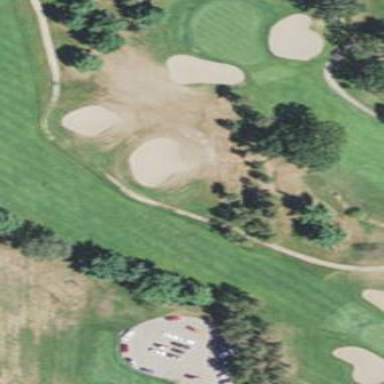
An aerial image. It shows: Grassy area designated as golf fairway.